Field crop: tomato
Growth stage: 1
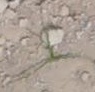
Species: cyperus